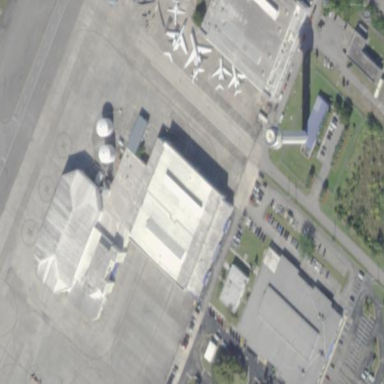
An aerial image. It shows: Hangar building at airport.